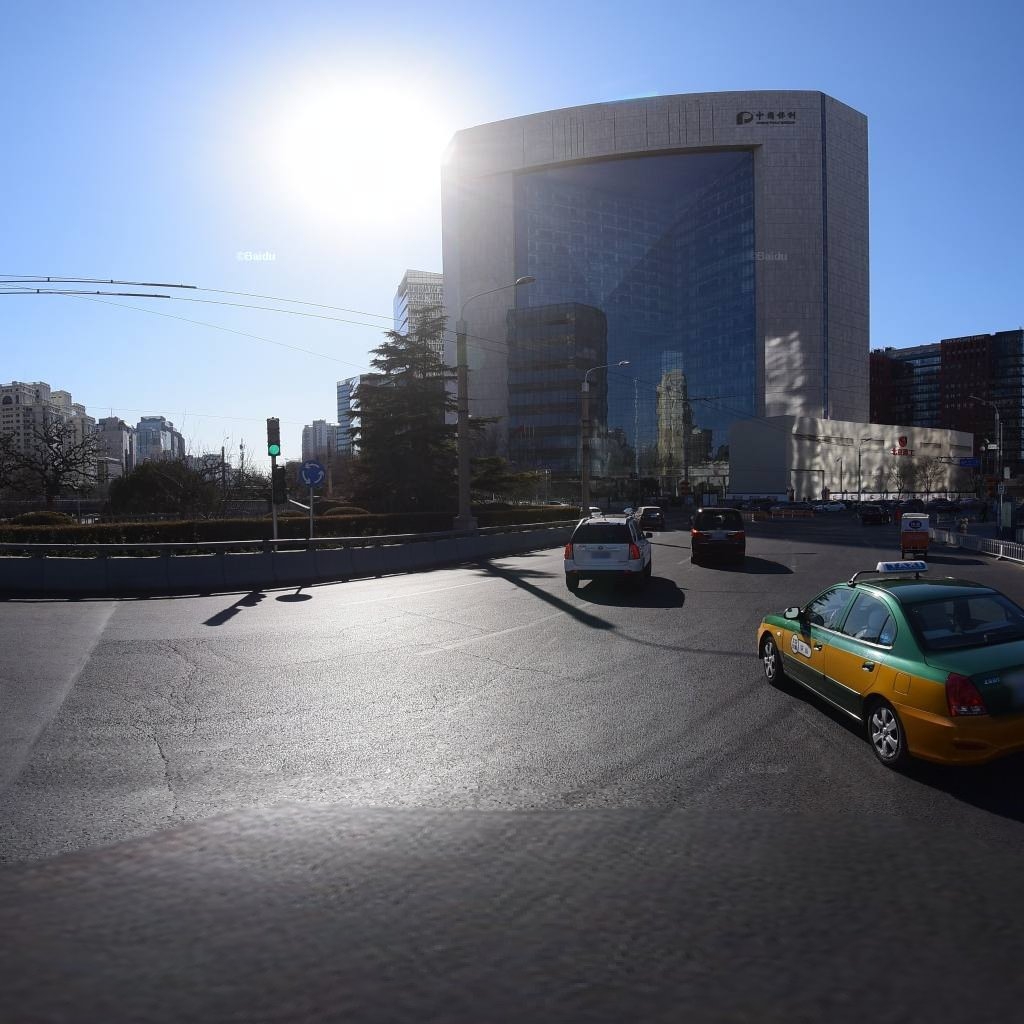
Region: Dongcheng
Road damage annotations: longitudinal crack, alligator crack, transverse crack, longitudinal crack, transverse crack, transverse crack